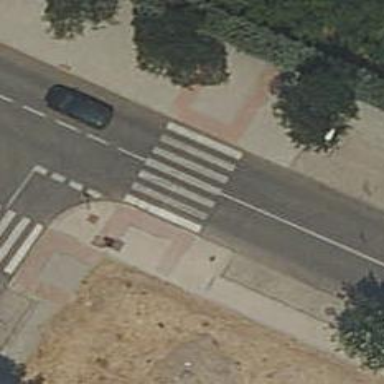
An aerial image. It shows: Zebra crossing on the road.